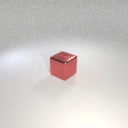
large red metal cube